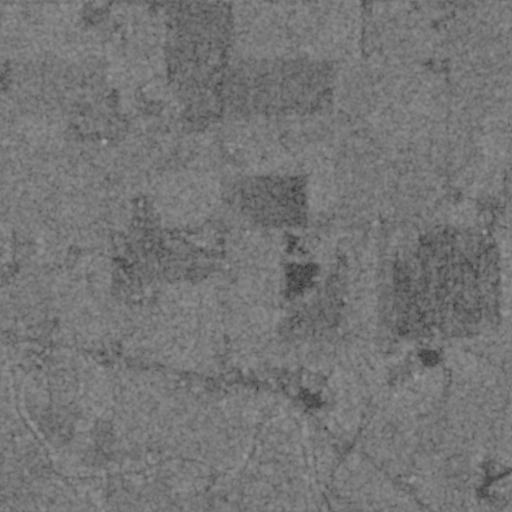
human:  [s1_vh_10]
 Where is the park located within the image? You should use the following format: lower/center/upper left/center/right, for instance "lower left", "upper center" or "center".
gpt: The park is located in the lower right of the image.
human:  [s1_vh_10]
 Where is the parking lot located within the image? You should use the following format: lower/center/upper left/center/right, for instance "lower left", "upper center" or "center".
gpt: The parking lot is located in the center right of the image.
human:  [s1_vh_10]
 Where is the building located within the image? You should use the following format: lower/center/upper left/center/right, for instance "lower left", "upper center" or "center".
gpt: The building is located in the center right of the image.
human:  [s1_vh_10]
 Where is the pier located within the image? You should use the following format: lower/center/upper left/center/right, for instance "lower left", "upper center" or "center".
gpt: The pier is located in the lower center of the image.
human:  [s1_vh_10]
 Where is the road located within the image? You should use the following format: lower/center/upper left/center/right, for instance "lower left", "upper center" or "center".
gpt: There is no road in the image.

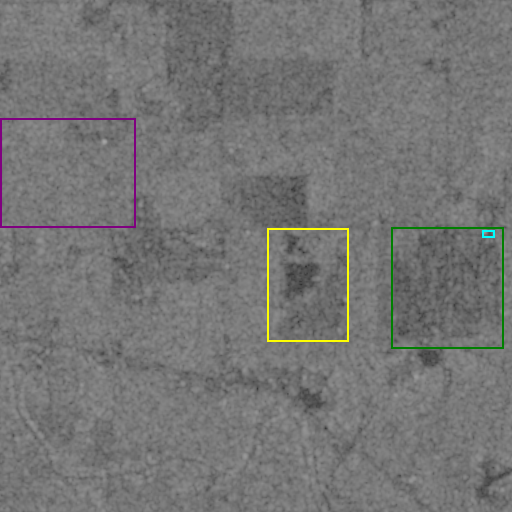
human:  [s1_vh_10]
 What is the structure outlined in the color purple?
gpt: The structure outlined in purple is a crop field.
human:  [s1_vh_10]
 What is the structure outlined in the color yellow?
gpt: The structure outlined in yellow is a landfill.
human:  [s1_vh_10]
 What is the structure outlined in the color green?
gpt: The structure outlined in green is a park.
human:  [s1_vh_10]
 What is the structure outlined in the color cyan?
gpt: The structure outlined in cyan is a parking lot.
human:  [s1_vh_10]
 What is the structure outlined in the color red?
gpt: There is no red outline.